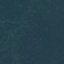
Land use / land cover: Forest